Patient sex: M
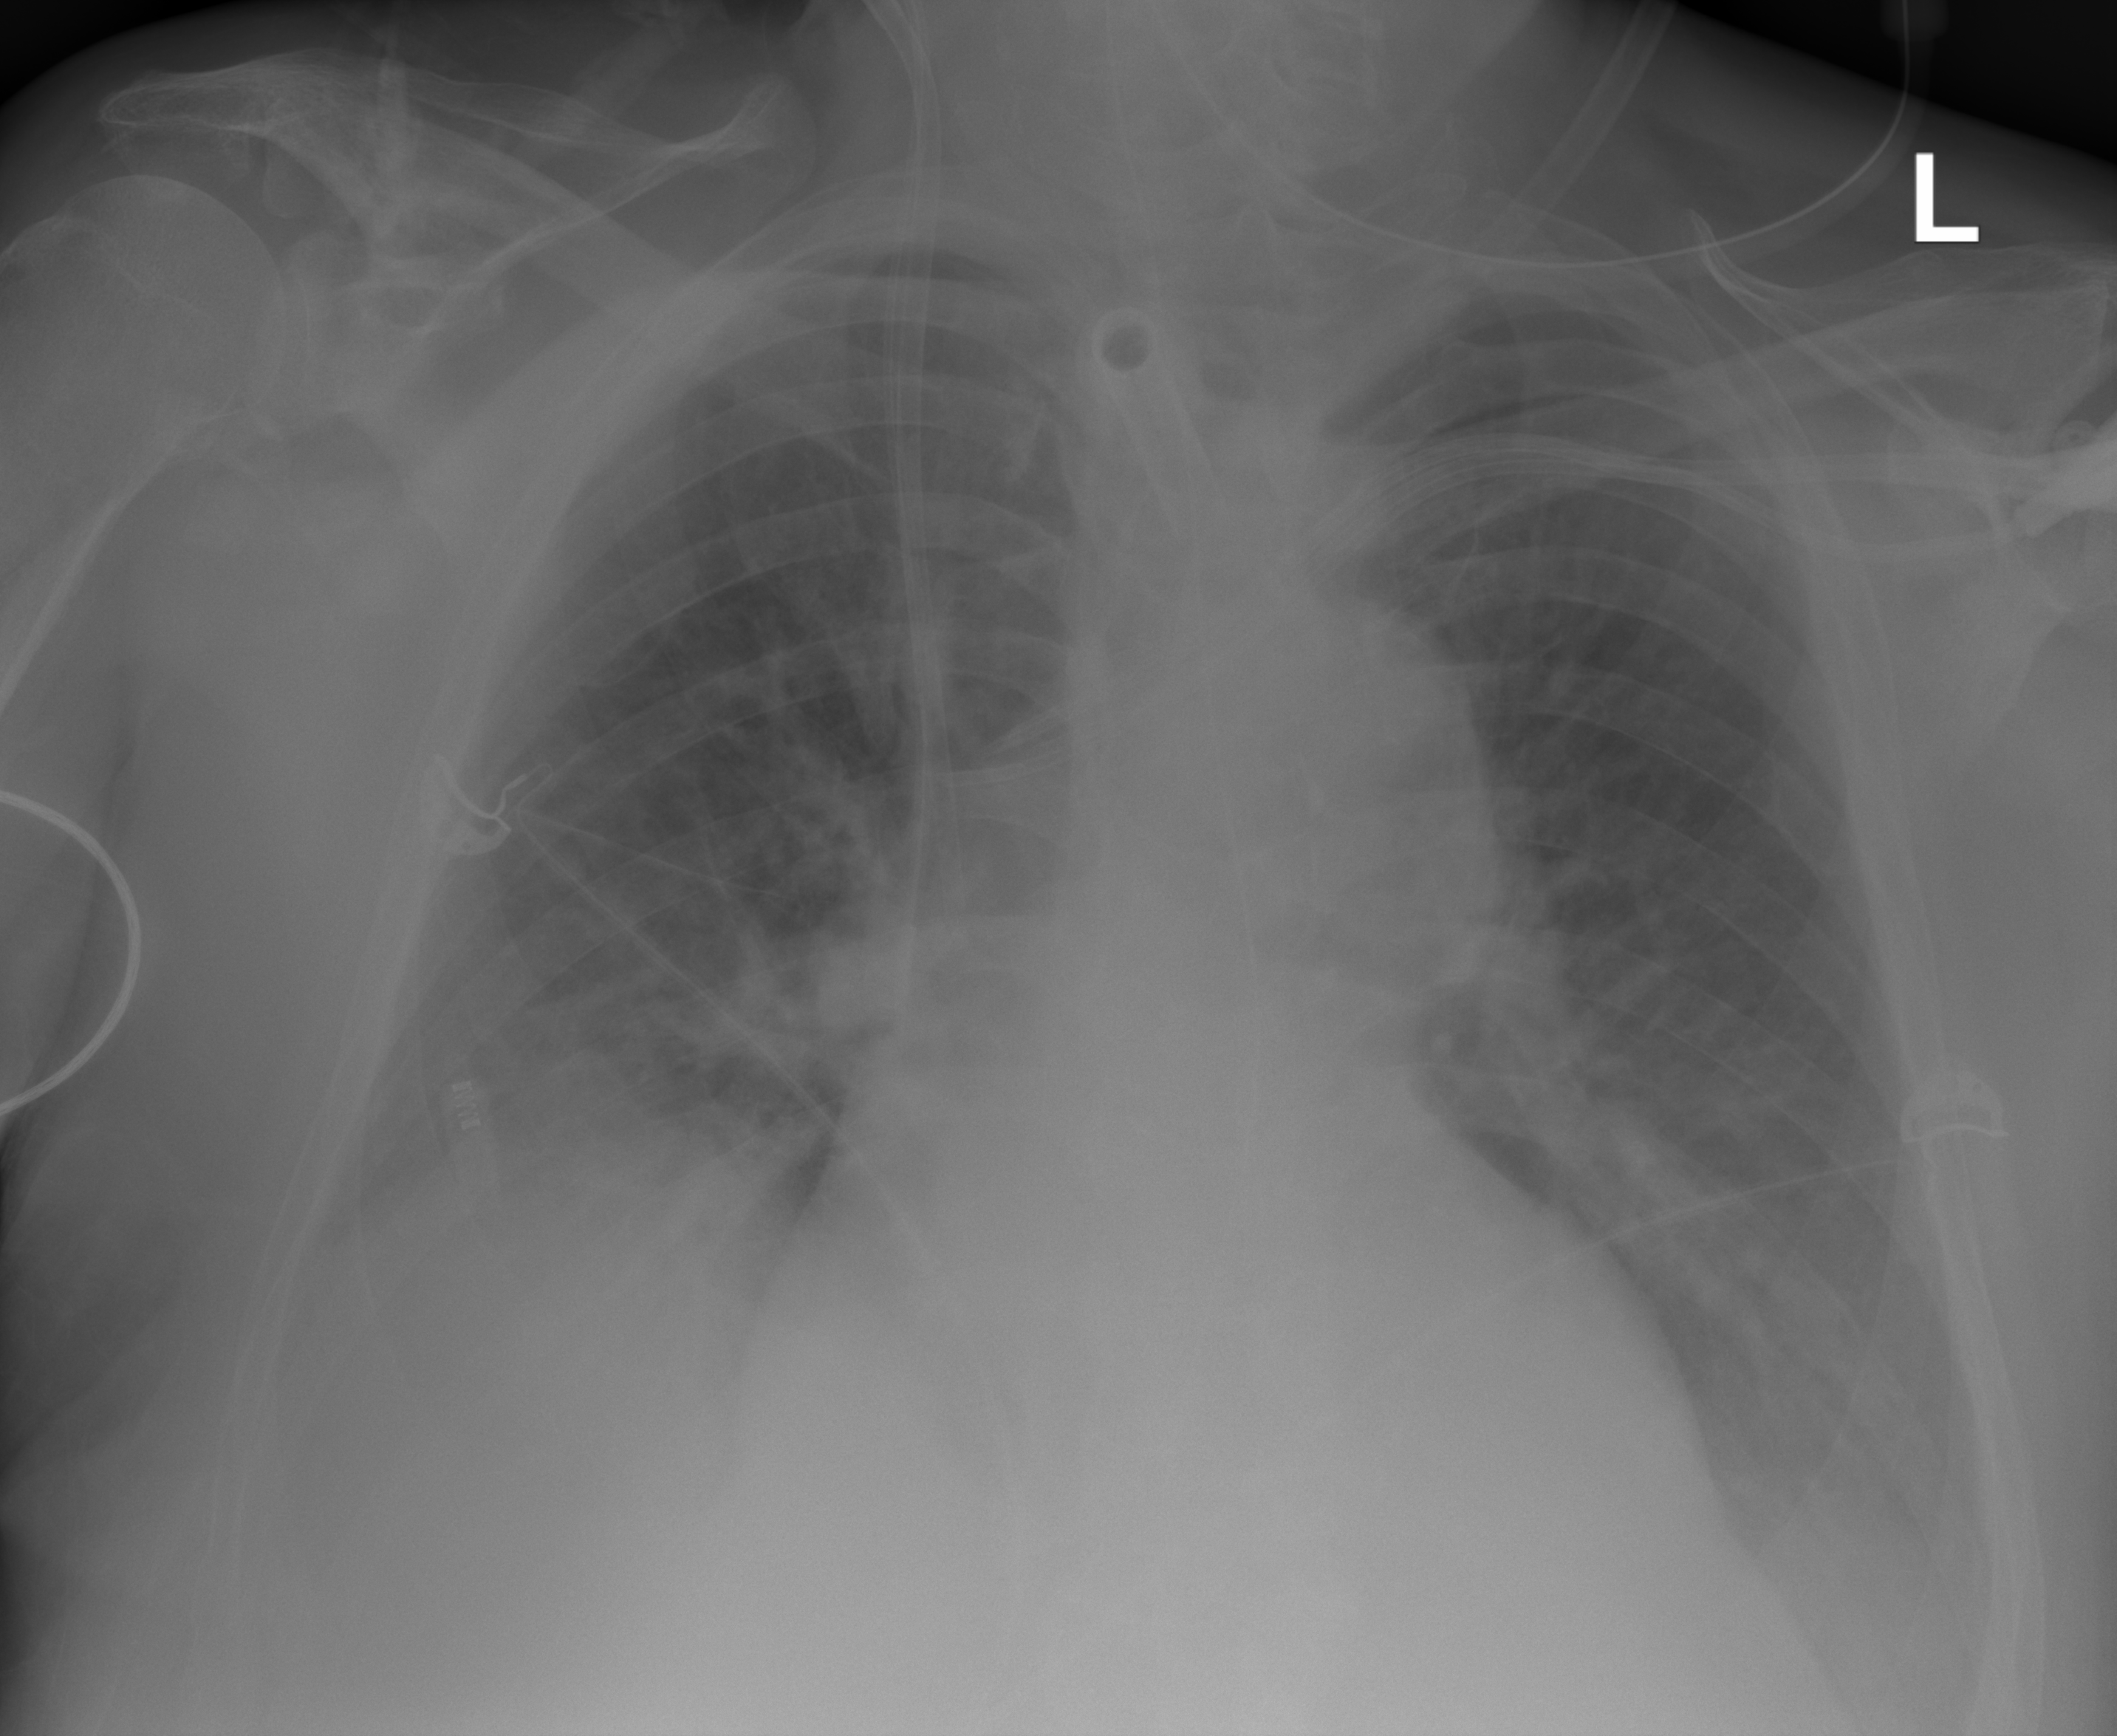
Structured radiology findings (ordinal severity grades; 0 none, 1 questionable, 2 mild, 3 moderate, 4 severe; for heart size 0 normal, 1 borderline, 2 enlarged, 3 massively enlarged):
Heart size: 2
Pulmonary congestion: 2
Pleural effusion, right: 2
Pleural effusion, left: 2
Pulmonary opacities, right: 2
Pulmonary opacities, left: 2
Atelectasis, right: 2
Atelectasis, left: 2